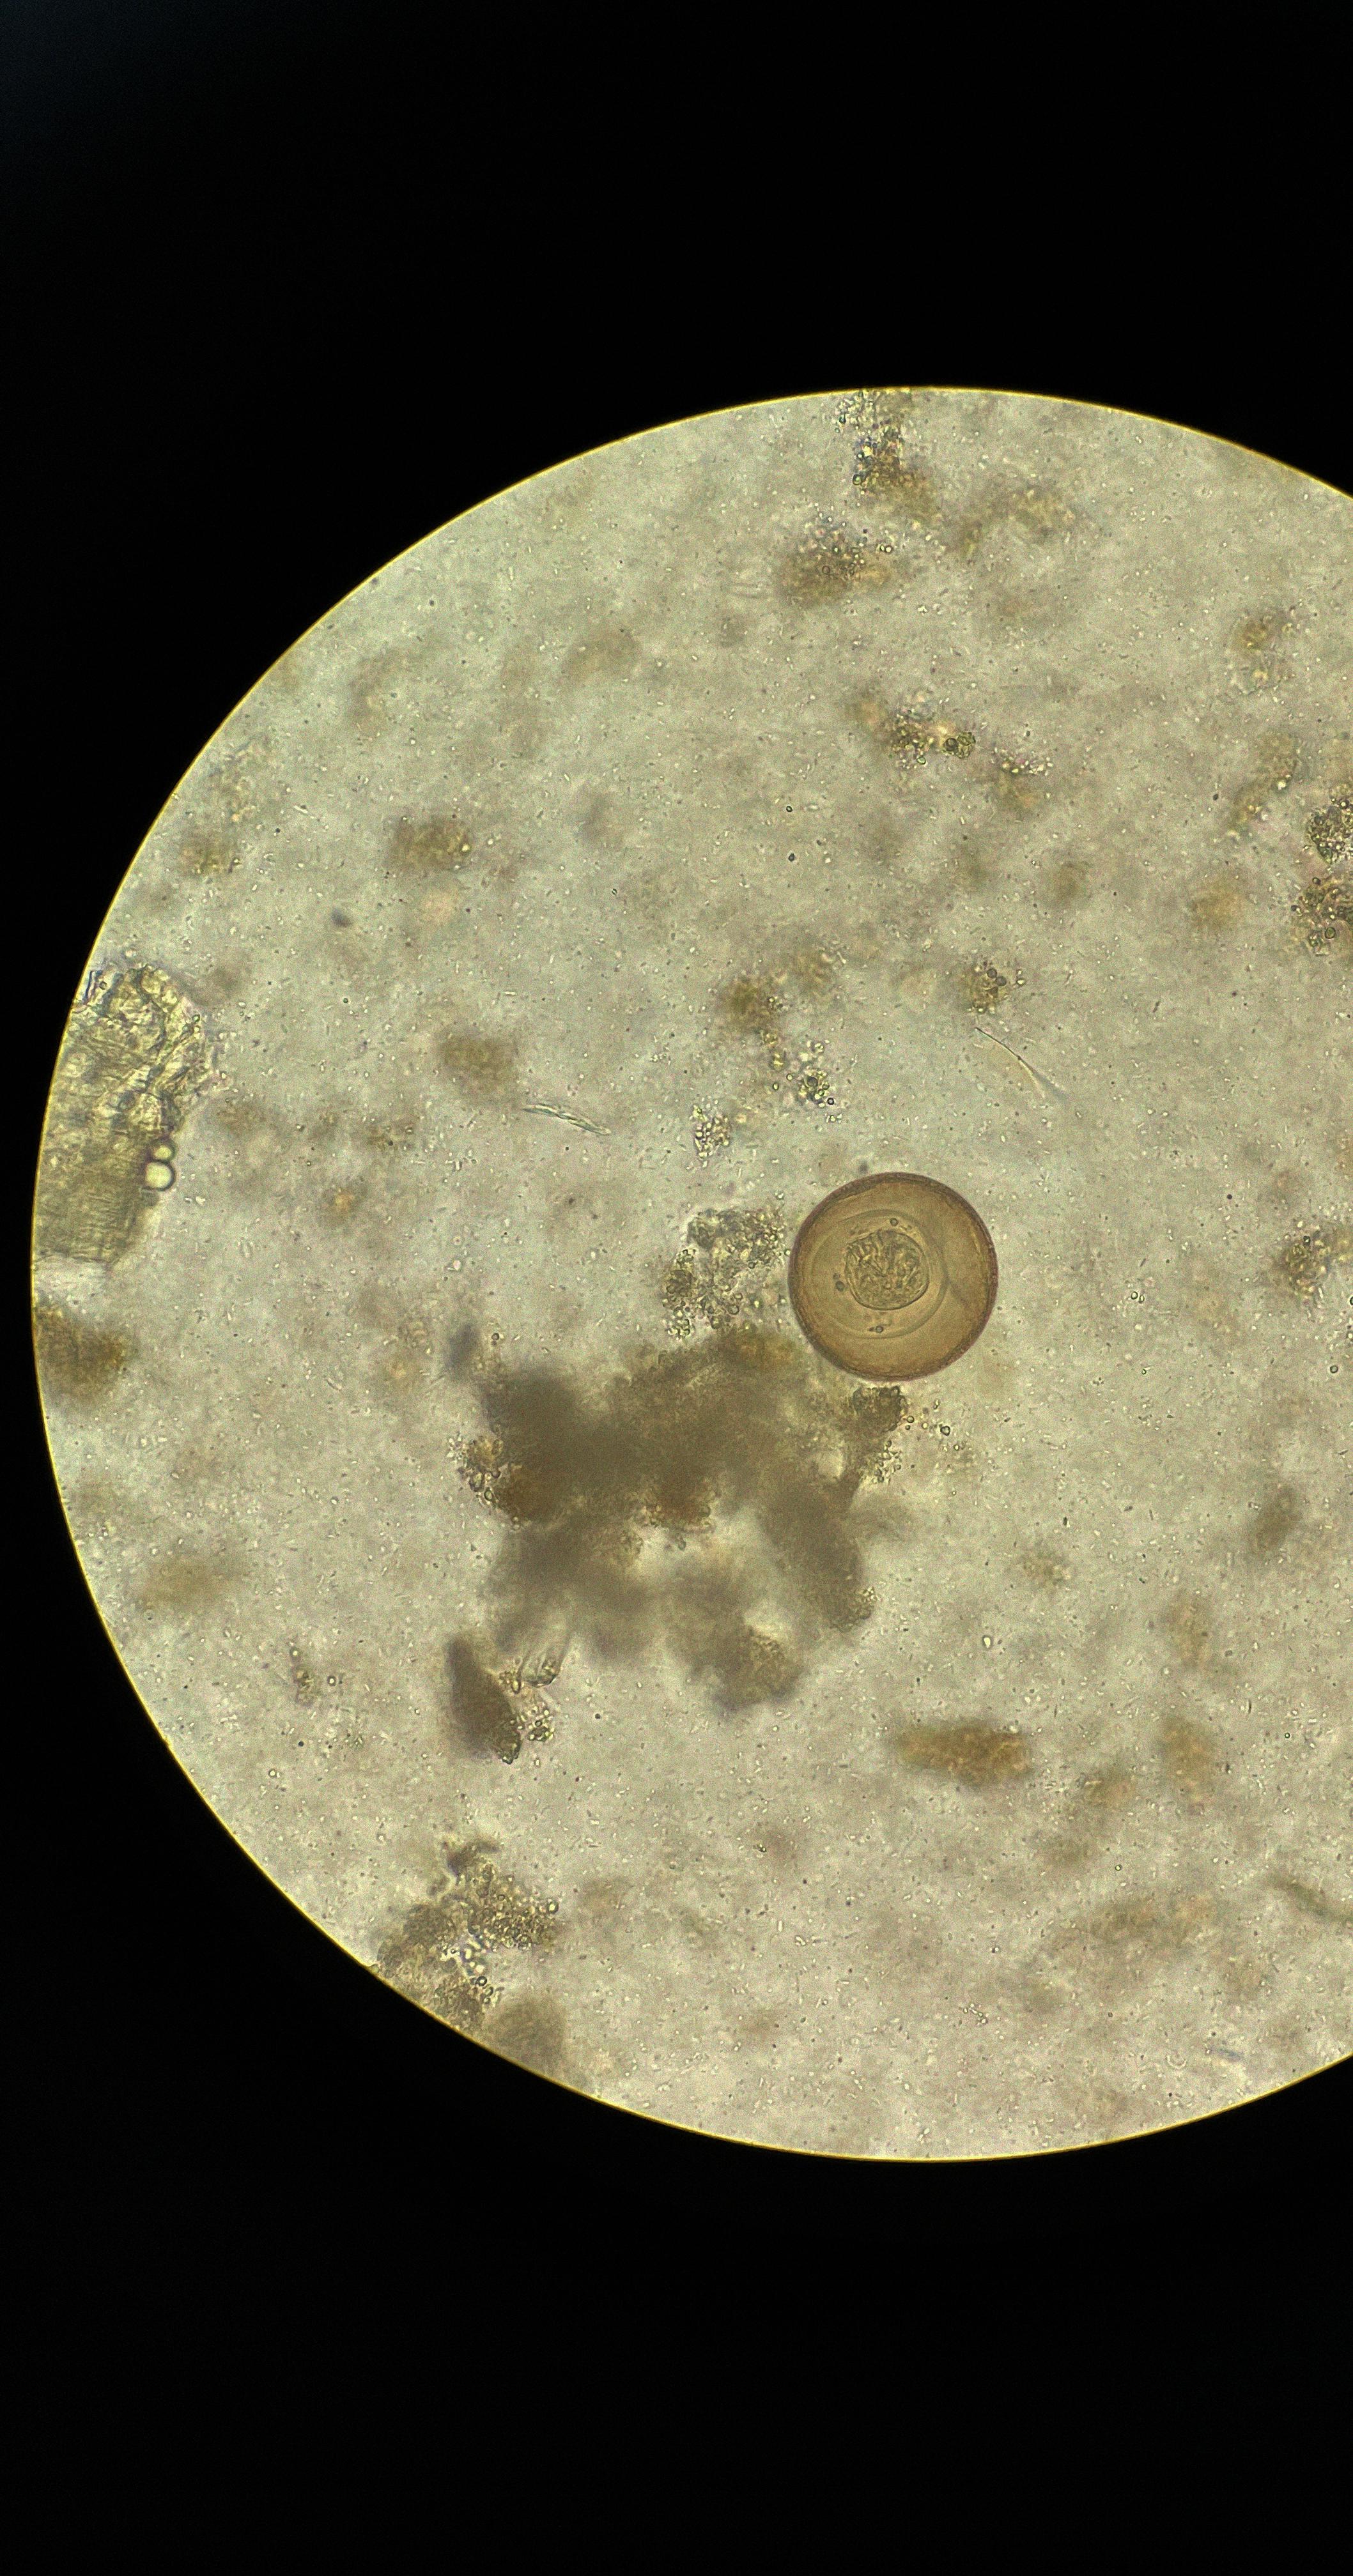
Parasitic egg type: Hymenolepis diminuta